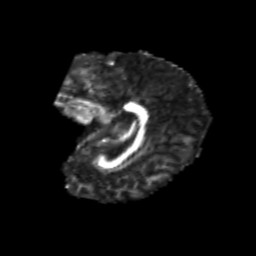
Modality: FA
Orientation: sagittal
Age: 8
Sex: male
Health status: healthy